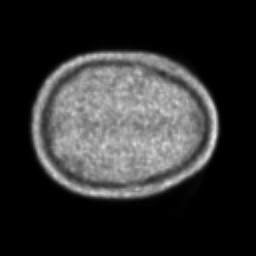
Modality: PET
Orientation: axial
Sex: male
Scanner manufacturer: ge